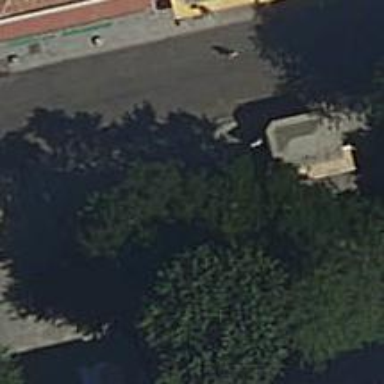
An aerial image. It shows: Bicycle parking facility.